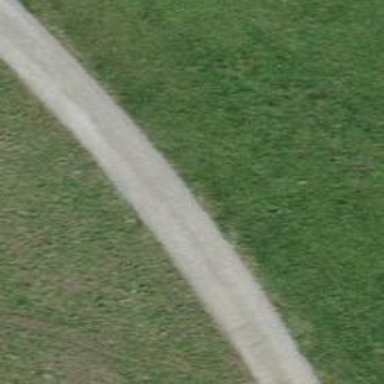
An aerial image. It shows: Track with grade1 pebblestone surface.